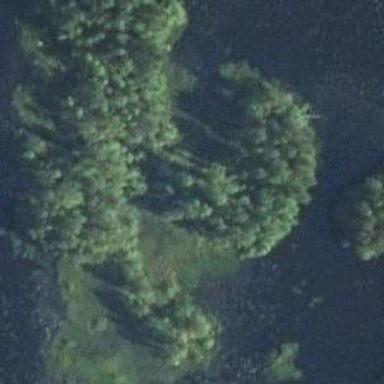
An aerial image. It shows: Beautiful woodland area.